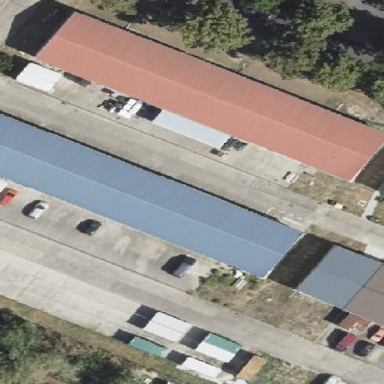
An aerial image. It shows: Commercial building.